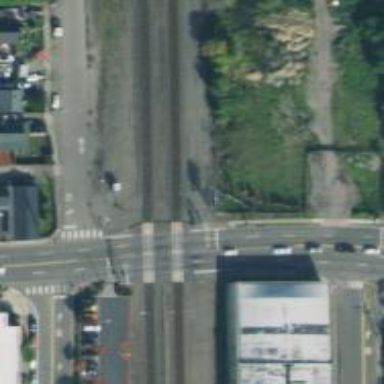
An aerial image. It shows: Railway level crossing.